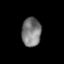
Tissue: lung
Cell type: Epithelial cells
Senescence score: 0.2107
Nuclear area (px): 547
Mean DAPI intensity: 124.005